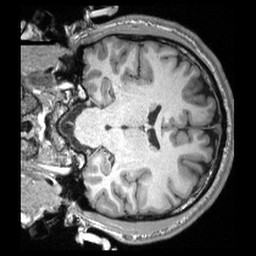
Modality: T1w
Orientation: coronal
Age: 27
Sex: male